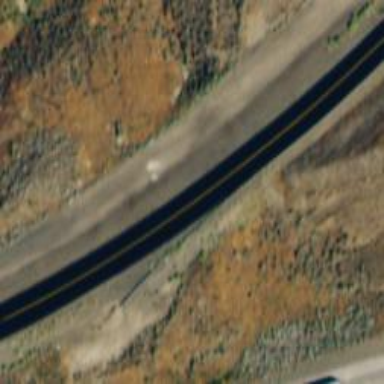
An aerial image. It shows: Abandoned road.